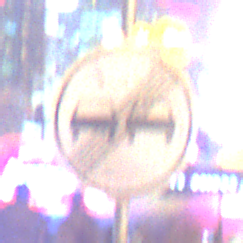
Verkehrszeichen: EndeUeberholverbot
Umgebung: Outdoor, Urban
Tageszeit: Night
Wetter: PartlyCloudy
Licht: Natural
Jahreszeit: NotSpecified
Kontrast: HighContrast